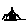
Label: circle